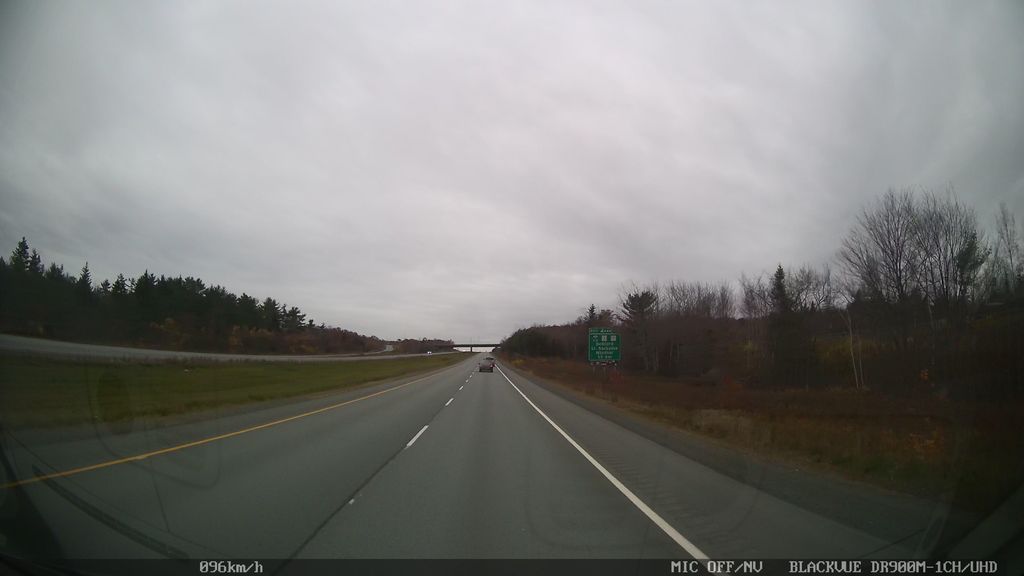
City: halifax